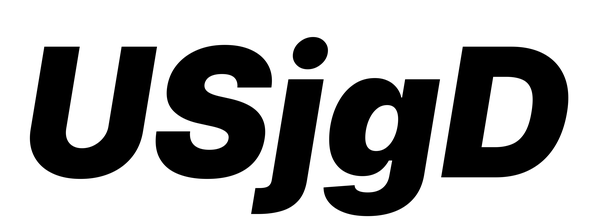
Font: Inter-Italic_Black_Italic